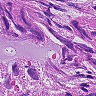
Metastatic tissue present: yes